Question: I want to know if it is possible to have custom spacing between bars after some fixed interval using .
Like in the image below, after each an unusual barspace is shown.
And if it is possible can you please guide how can this be achieved ?

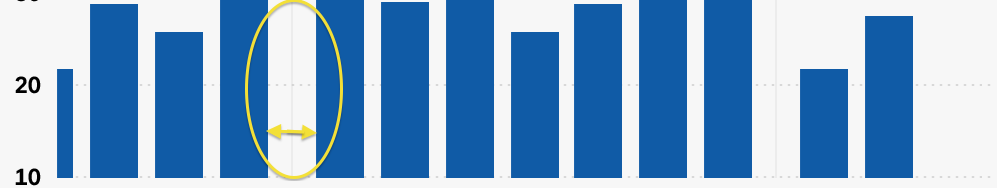
Answer: 'CPTBarPlot' has the code to manage this.
'-(BOOL)barAtRecordIndex:(NSUInteger)idx basePoint:(CGPoint *)basePoint tipPoint:(CGPoint *)tipPoint'
Basically gets the bar and sets its 'basePoint' and 'tipPoint'.
At the end, it is using 'barOffsetLength' to offset each bar based on its index.
'''
CGFloat barOffsetLength = [self lengthInView:self.barOffset] * self.barOffsetScale;
'''
For vertical bars, in your case, its offsetting the x coord of base and tip point. These are usually the same. Here you have the choice of adding your own offset.
Simply, here's what you need to do there in the same function:
'''
CGFloat barOffsetLength = [self lengthInView:self.barOffset] * self.barOffsetScale;
if ([self.dataSource hasGapBeforeIndex:idx]) {
offsetGap += [self.dataSource gapValue];
}
// Offset
if ( horizontalBars ) {
basePoint->y += barOffsetLength;
tipPoint->y += barOffsetLength;
}
else {
//HERO
basePoint->x += barOffsetLength + offsetGap;
tipPoint->x += barOffsetLength + offsetGap;
}
'''
Here, you introduce a new variable in 'CPTBarPlot' called 'offsetGap' which gets increments everytime you introduce a gap. (be careful, this needs to be reset to zero when you change the dataset).
Also, in 'CPTPlotDataSource' introduce
'''
- (BOOL) hasGapBeforeIndex:(NSUInteger)index;
- (CGFloat) gapValue;
'''
and implement it in your View Controller. Now you can introduce the gap anywhere.
PS: This obviously is a hack and upsets the axis labels and other things that might also need adjustment, but gives an overview anyway.
I played around with the sample app to achieve this.